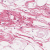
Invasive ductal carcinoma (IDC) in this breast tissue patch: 0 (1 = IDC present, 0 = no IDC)